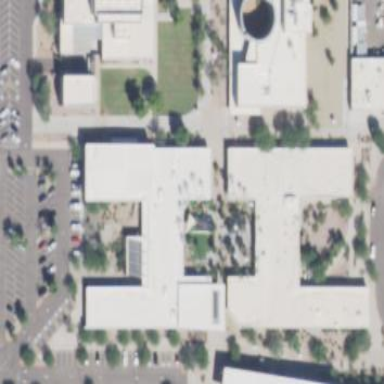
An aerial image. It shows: View of university building.